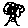
Label: tree